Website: bh-photo
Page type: address-validator
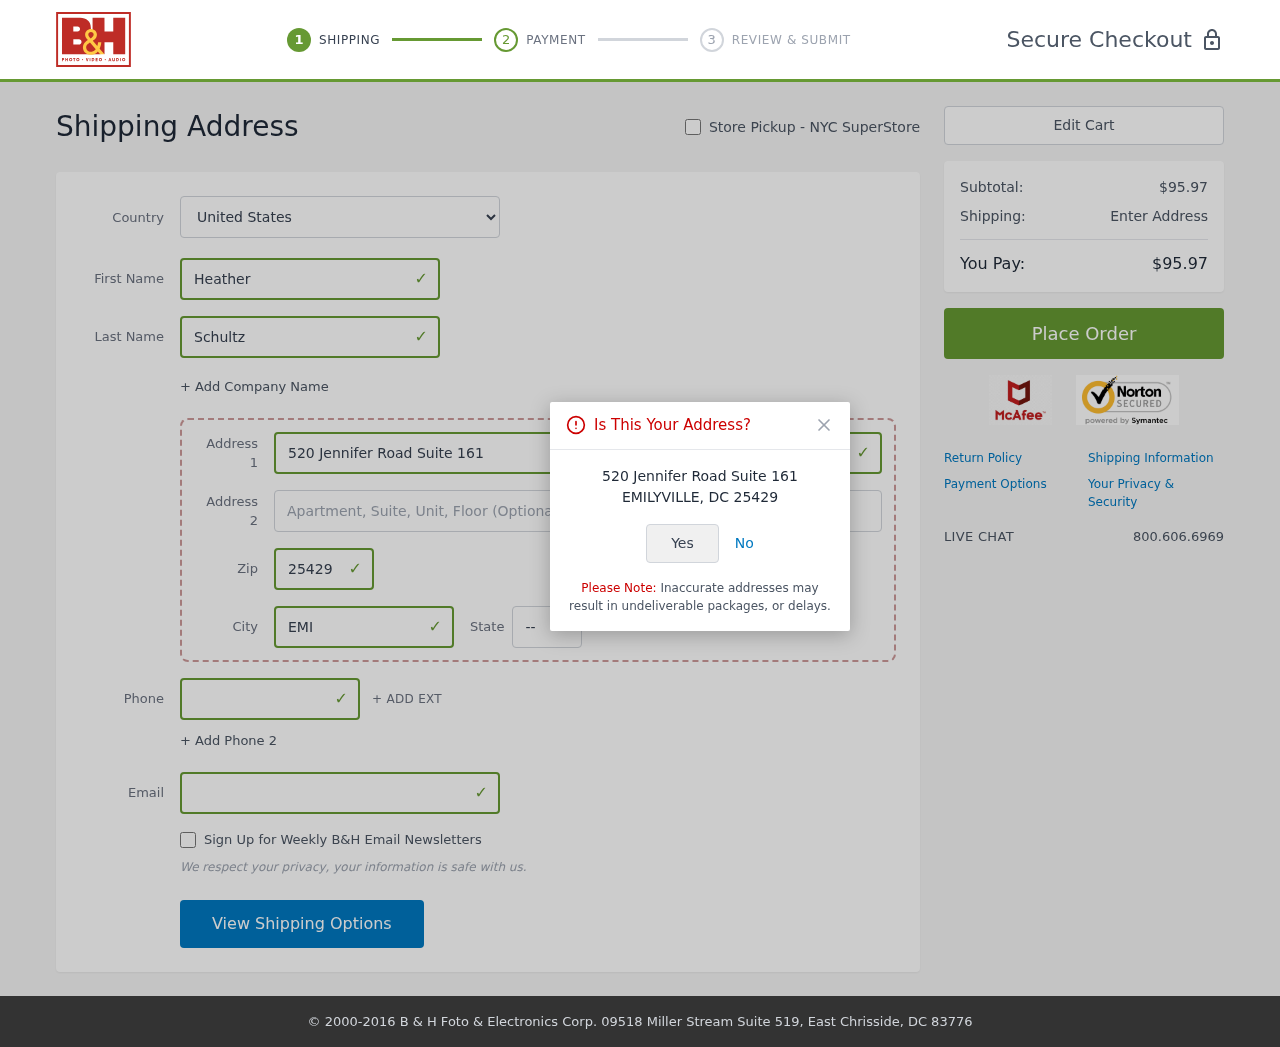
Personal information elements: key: PII_CITY
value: Emilyville
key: PII_COUNTRY
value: United States
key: PII_EMAIL
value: heatherschultz@gmail.com
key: PII_FIRSTNAME
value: Heather
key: PII_LASTNAME
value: Schultz
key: PII_PHONE
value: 2968349899
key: PII_POSTCODE
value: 25429
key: PII_STATE_ABBR
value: DC
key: PII_STREET
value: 520 Jennifer Road Suite 161
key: PII_CITY_CONFIRM
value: EMILYVILLE
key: PII_STATE
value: DC
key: PII_POSTCODE_FULL
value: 25429
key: PII_POSTCODE_NUMERIC
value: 25429
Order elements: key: ORDER_SUBTOTAL
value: $95.97
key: ORDER_TOTAL
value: $95.97